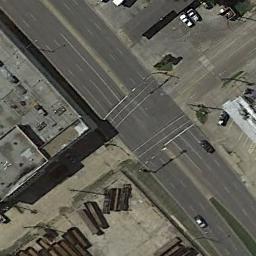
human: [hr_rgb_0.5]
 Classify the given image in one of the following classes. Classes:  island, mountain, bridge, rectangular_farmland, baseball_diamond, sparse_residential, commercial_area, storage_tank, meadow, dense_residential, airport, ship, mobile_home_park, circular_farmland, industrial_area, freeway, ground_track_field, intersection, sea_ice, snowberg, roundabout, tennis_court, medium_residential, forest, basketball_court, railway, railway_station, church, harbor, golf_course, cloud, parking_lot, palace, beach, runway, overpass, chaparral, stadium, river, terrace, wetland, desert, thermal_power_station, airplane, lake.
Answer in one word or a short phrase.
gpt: intersection